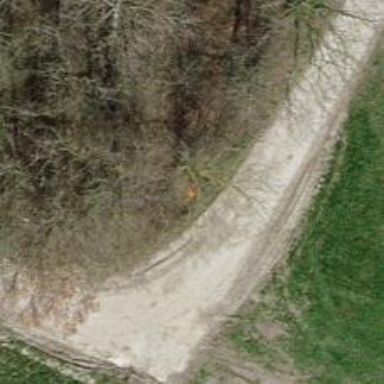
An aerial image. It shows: Pole with roofed pipeline marker.